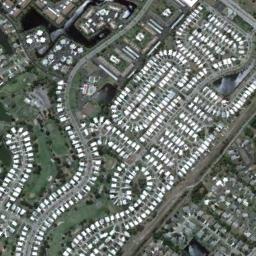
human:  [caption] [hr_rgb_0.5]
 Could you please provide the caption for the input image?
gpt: The mobile home park is on the grass next to the road .

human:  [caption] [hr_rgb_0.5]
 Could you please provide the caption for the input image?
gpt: Behind the mobile homes park is a wood .

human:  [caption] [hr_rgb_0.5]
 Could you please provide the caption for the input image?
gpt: The mobile home park has lots of neatly arranged white mobile homes and some roads go through the mobile home park .

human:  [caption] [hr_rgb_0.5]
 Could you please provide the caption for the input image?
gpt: Many buildings of different shapes and sizes are in mobile home parks .

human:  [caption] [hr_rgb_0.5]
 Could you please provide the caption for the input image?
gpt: There are many white buildings and green lawns in the mobile home park .